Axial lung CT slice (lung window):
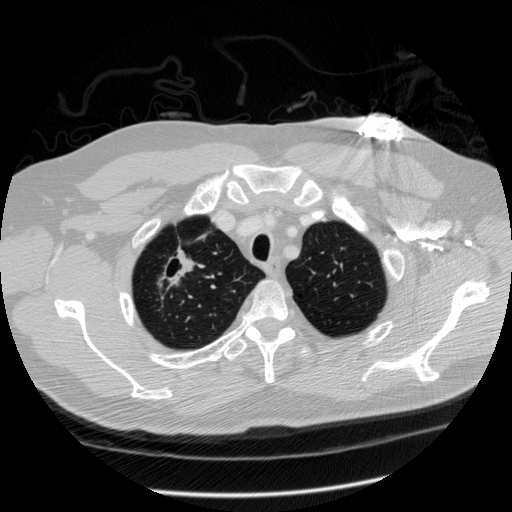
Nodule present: yes
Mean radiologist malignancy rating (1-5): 5